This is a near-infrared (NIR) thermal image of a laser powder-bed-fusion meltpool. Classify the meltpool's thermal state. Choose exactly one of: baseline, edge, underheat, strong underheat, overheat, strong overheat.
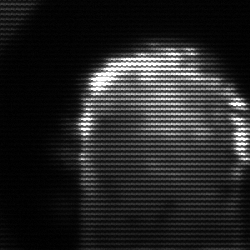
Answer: baseline